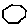
Label: hexagon